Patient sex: M
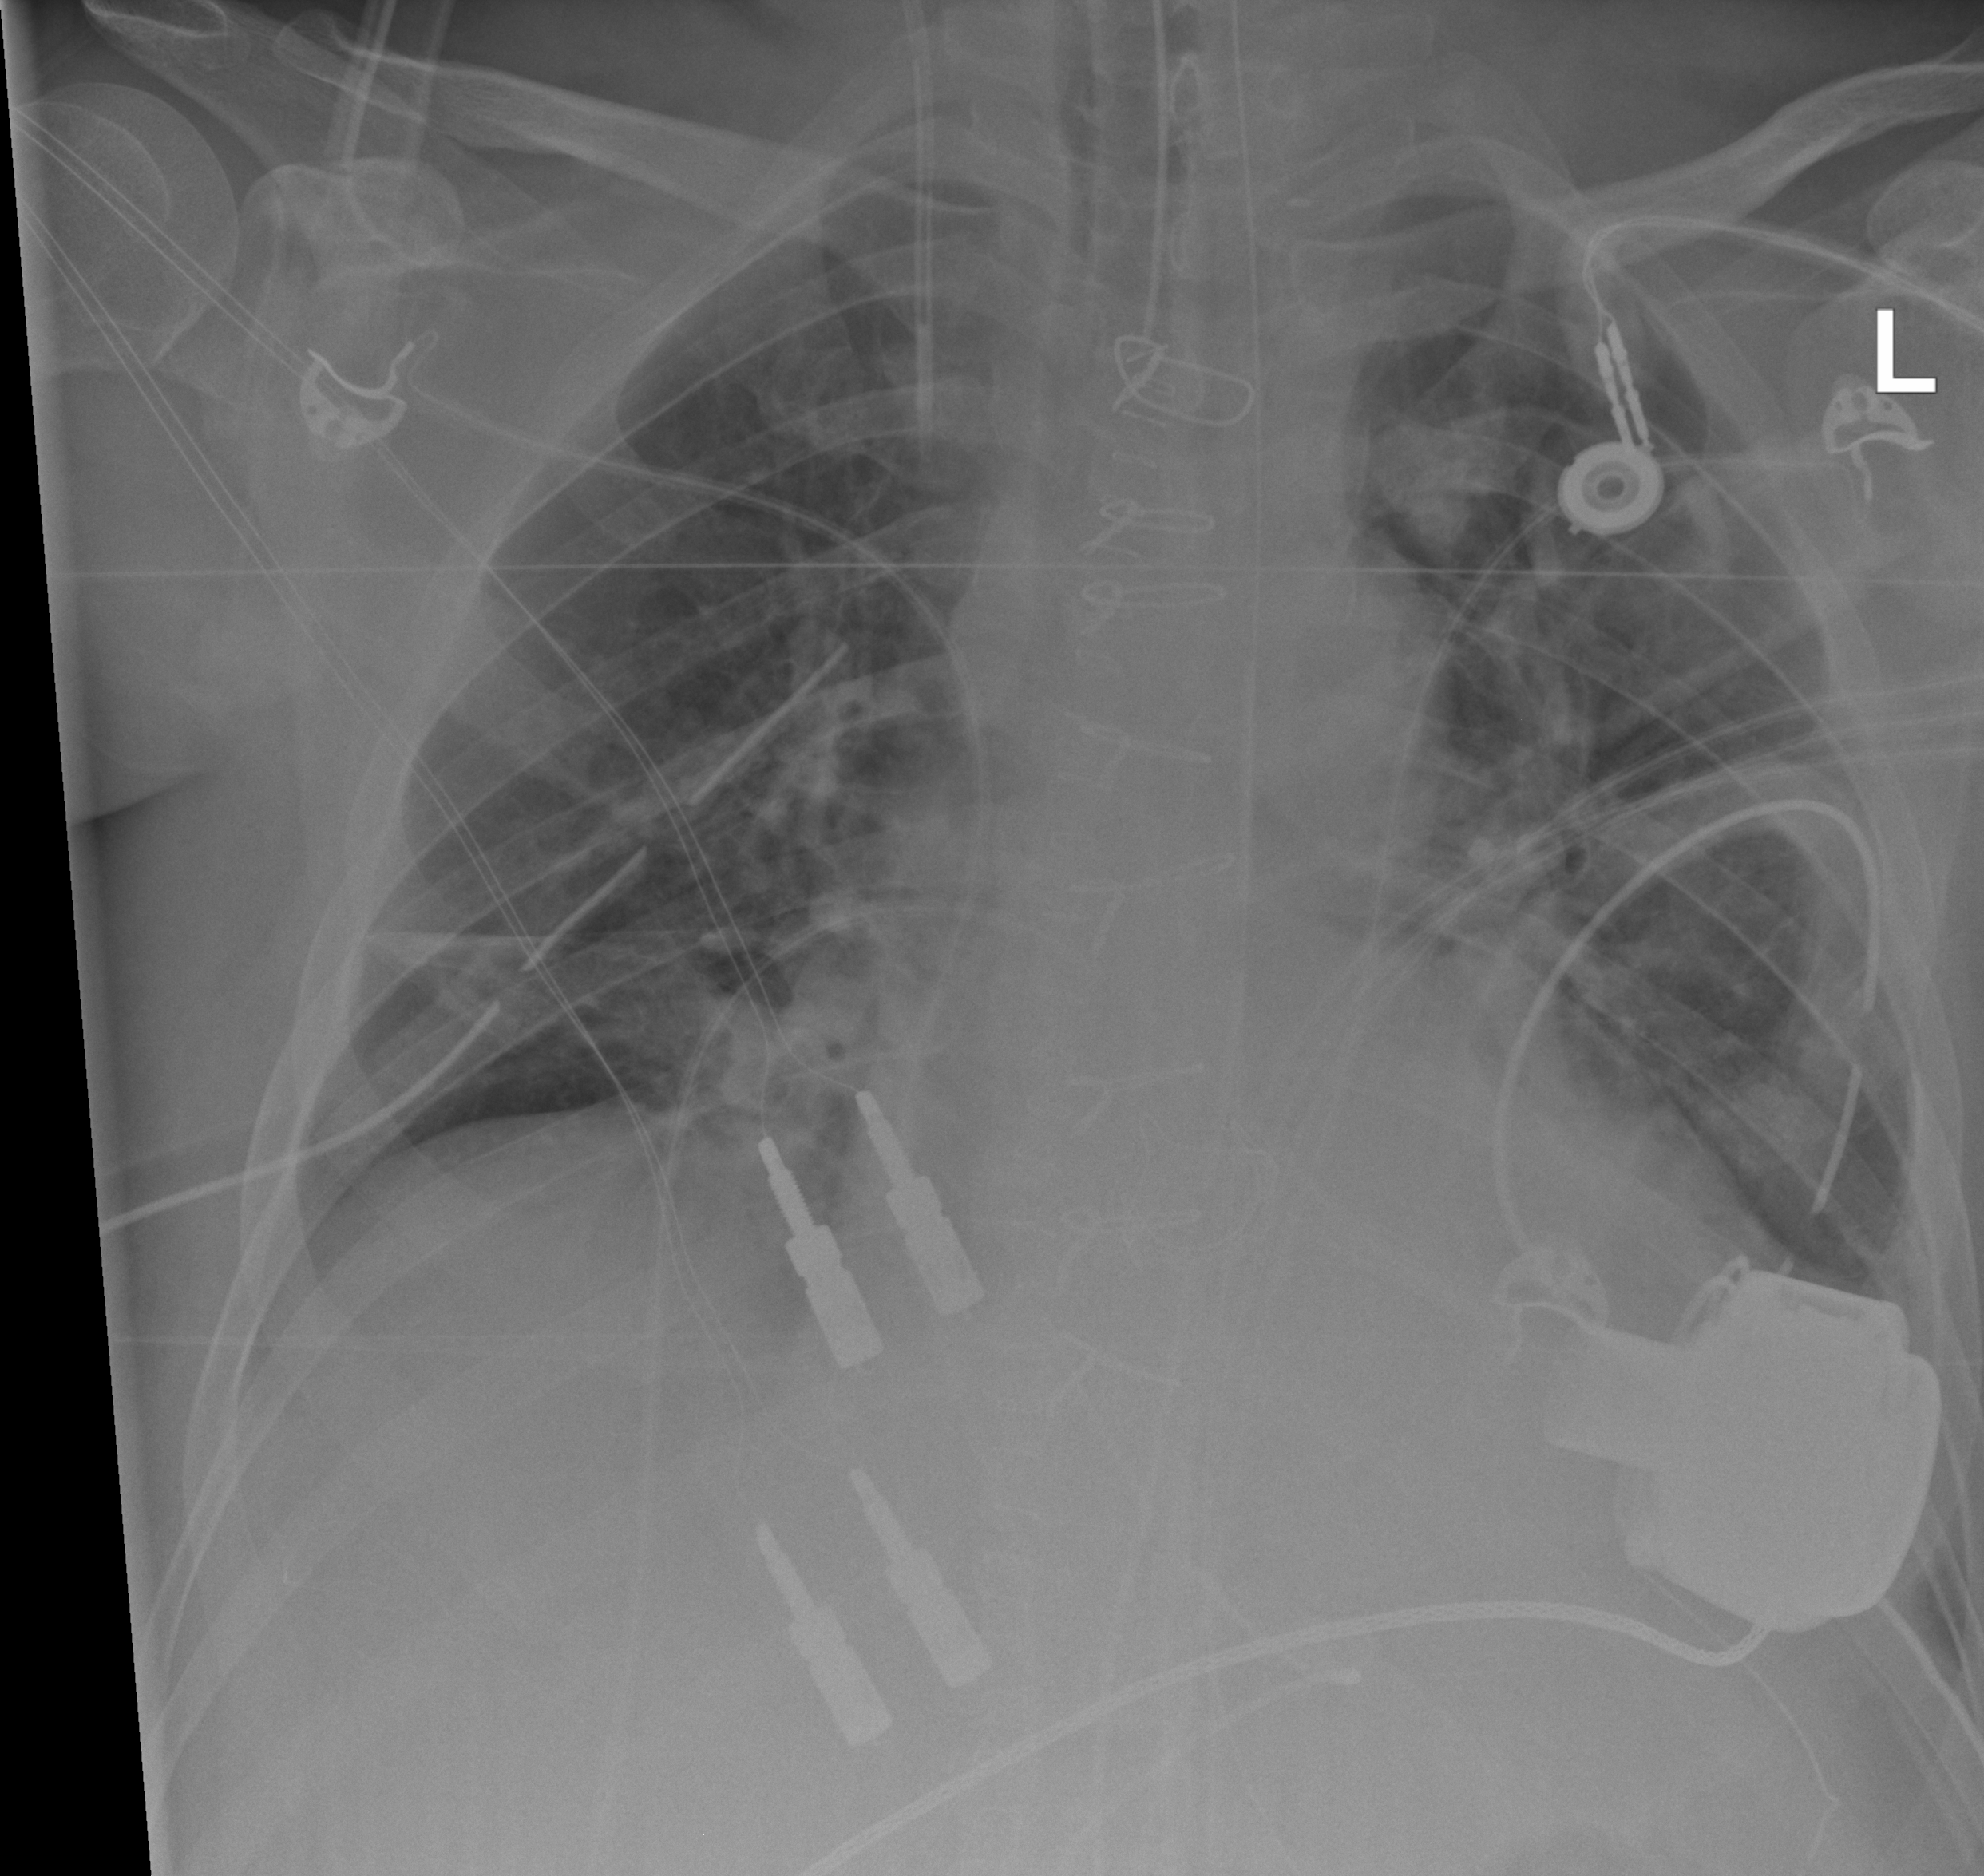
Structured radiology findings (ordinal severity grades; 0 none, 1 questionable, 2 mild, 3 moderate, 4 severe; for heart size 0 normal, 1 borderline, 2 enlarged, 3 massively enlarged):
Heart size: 1
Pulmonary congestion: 2
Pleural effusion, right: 2
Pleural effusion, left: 2
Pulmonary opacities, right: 0
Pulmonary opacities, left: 0
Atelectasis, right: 2
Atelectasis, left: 2